Question: As we all know, we can modify the "PS1" variable to change the prompt of our terminal on Linux or MAC OS, I have changed "PS1" variable to
'PS1="\[\033[0;37;40m\u@\033[0;36;40m\h:\033[0;35;40m\w$\033[0m^.^\t \]"', and my prompt of terminal can display like this.

the time will be updated after I press "enter" button, now I want to let the time string can update automatically in a single line.How can I do this?I use bash.
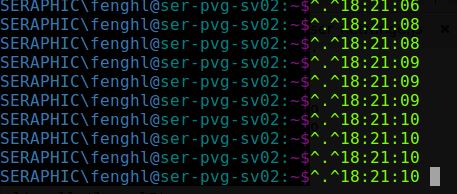
Answer: If you are using 'zsh' shell
edit '~/.zshrc' adding the following lines:
'''
setopt PROMPT_SUBST
PROMPT='%B%F{red}%n@%m%f%F{yellow}[%D{%L:%M:%S}]%f:%F{blue}${${(%):-%~}}%f$ %b'
TMOUT=1
TRAPALRM() {
zle reset-prompt
}
'''
Save and then update your terminal with 'source .zshrc'